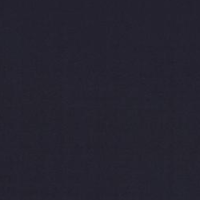
EUNIS habitat code: 14
Species observed at this site:
Podiceps nigricollis
Phalacrocorax carbo
Larus argentatus
Larus michahellis
Podiceps cristatus
Gavia stellata
Larus cachinnans